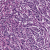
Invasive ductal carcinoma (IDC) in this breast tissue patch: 1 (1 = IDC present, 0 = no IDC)